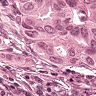
Metastatic tissue present: yes